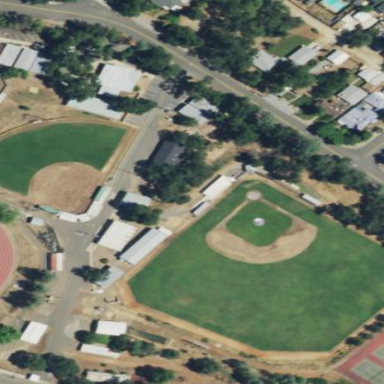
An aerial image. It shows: Baseball pitch for leisure land activities.